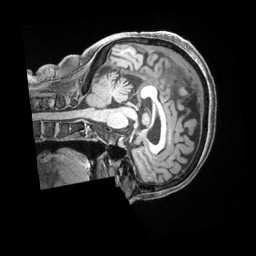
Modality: T1w
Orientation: sagittal
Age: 69
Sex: female
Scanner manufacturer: siemens
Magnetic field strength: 3 T
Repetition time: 2.5 s
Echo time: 0.00222 s